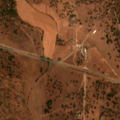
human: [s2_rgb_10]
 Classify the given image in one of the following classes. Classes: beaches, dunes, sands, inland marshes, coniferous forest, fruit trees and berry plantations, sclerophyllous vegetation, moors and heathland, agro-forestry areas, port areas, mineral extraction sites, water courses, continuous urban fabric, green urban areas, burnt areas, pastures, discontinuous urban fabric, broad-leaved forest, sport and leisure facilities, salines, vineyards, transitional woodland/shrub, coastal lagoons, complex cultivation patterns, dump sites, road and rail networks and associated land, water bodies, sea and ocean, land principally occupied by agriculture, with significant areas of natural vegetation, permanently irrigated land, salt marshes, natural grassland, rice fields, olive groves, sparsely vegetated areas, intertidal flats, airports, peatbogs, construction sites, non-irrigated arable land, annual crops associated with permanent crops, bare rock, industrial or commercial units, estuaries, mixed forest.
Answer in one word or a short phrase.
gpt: non-irrigated arable land, pastures, agro-forestry areas, transitional woodland/shrub